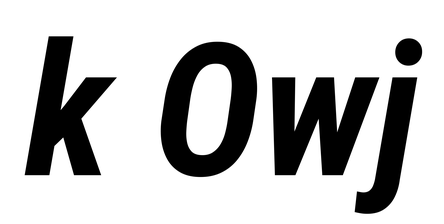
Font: Roboto-Italic_Condensed_Bold_Italic